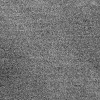
Atmospheric dust classification: dusty